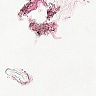
Metastatic tissue present: no